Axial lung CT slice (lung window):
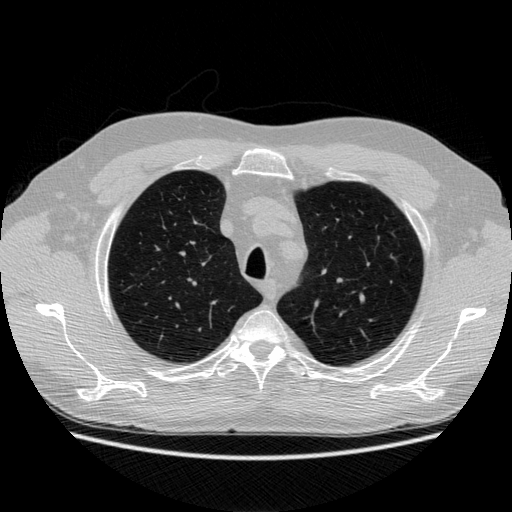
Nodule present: no